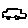
Label: car